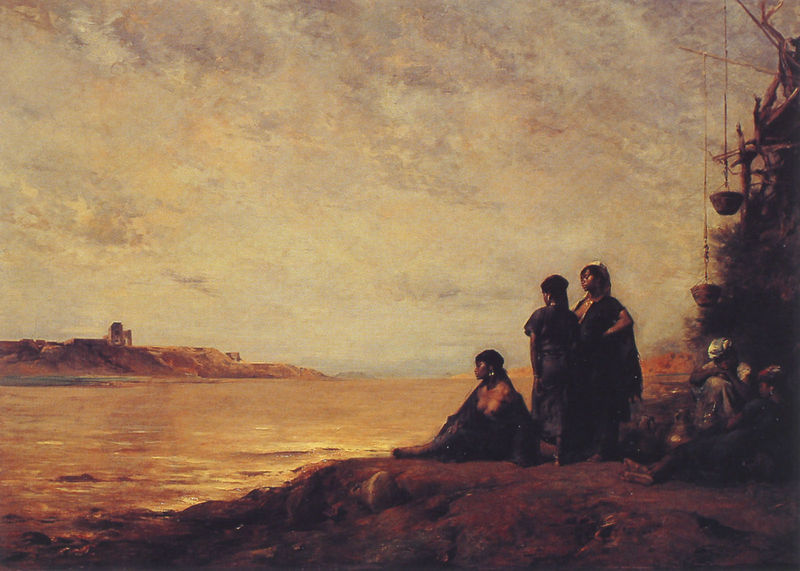
Titel: Der Nil in Oberägypten
Künstler: Eugène Fromentin
Institution: Kairo, Mahmud-Khalil-Museum
Schlagwörter: gemälde, himmel, meer, wasser, wolken, fluss, frauen, gelb, landschaft, menschen, see, ufer, busen, frankreich, frau, kleid, männer, haus, dämmerung, gewand, gold, sitzend, stehend, genre, küste, strand, körbe, pause, arbeiter, romantik, ölgemälde, seile, korb, exotisch, vier, schwarze, ruine, seil, hängend, dunkelhäutig, caspar david friedrich, sklaven, gespraech, 19. jahrhundert